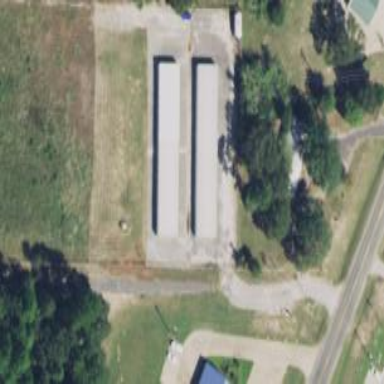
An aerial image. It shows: Storage rental shop.